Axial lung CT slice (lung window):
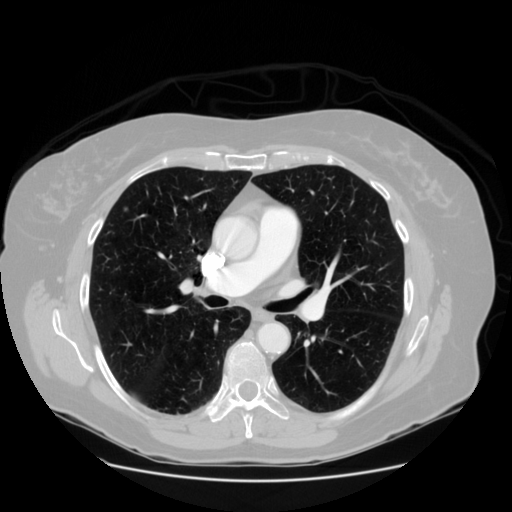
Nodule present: no